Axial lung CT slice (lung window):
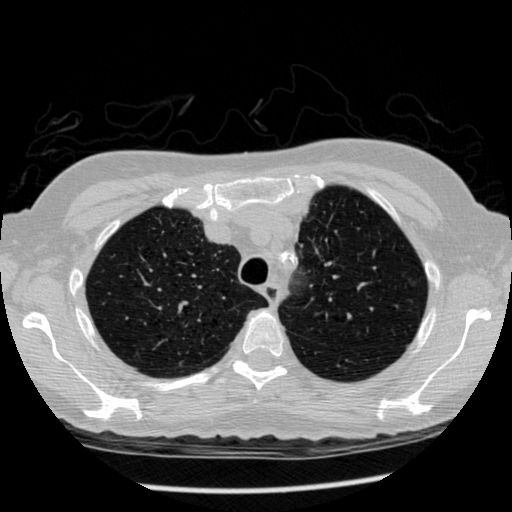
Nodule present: no